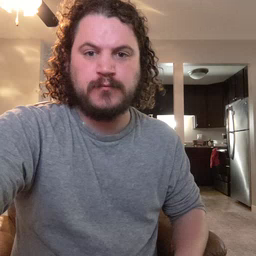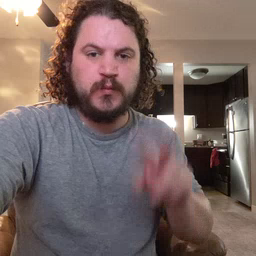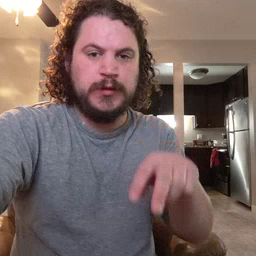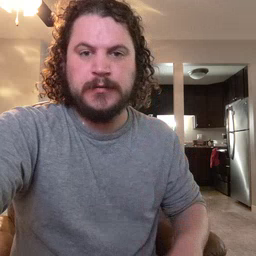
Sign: read